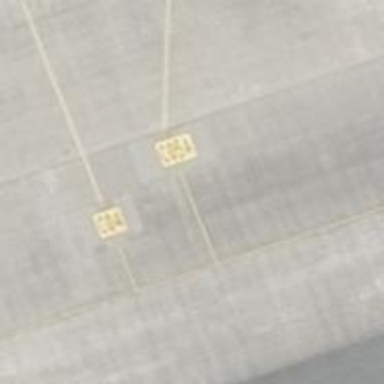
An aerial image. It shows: Parking position at the airport with concrete surface.